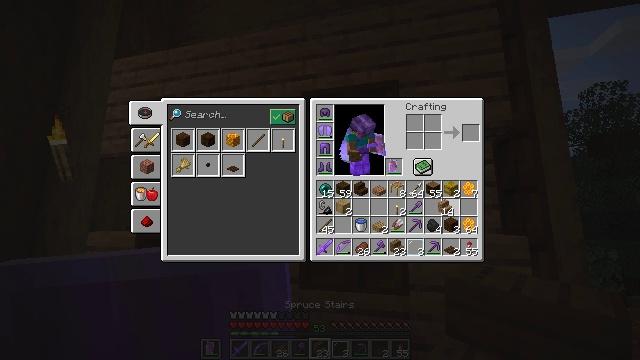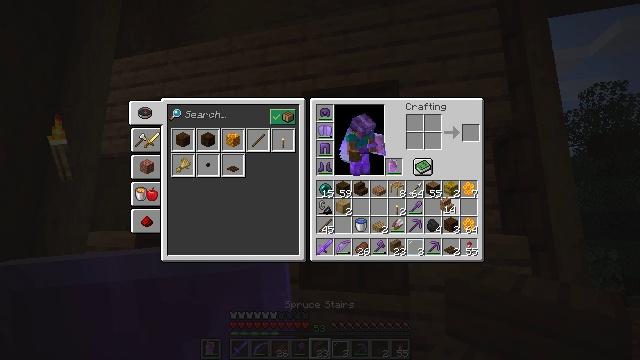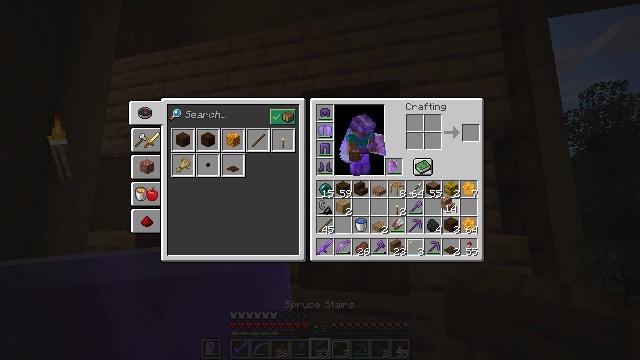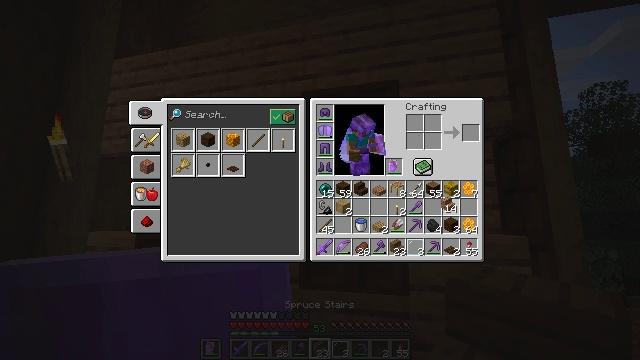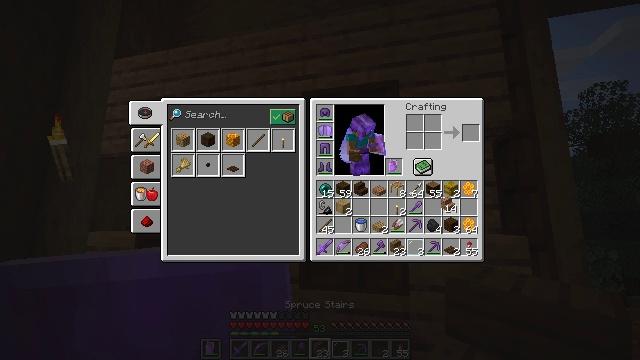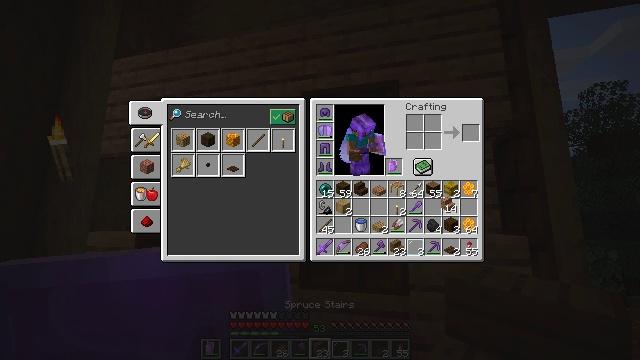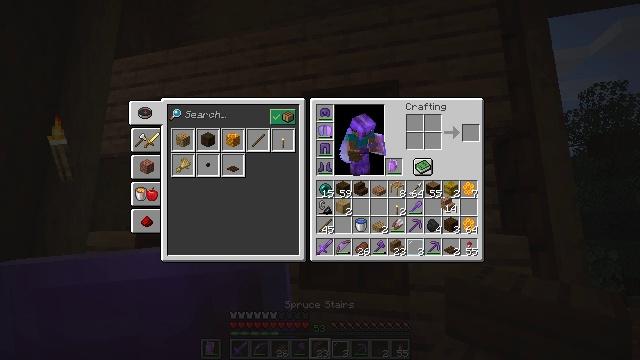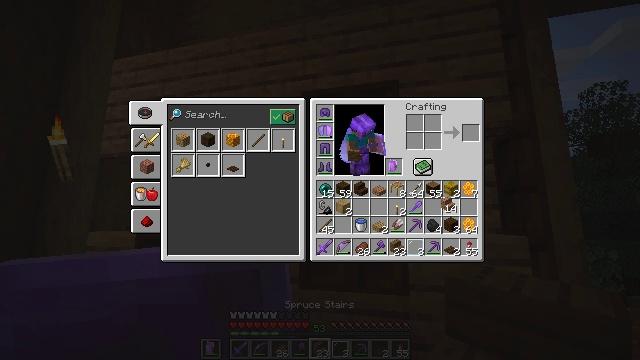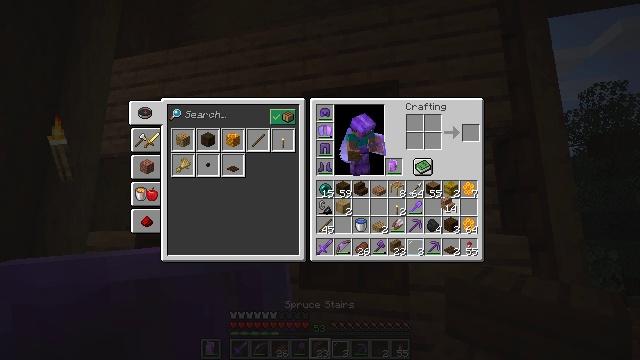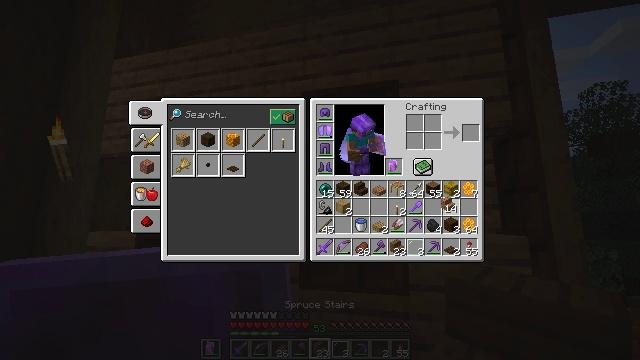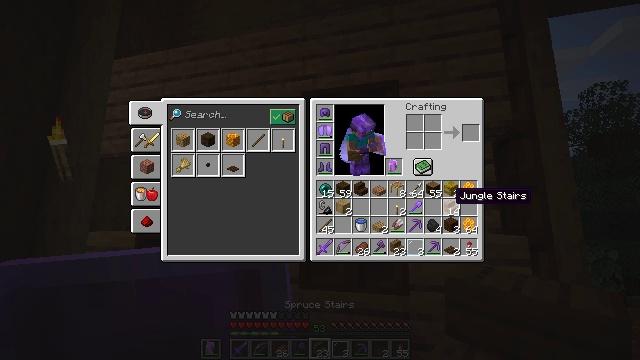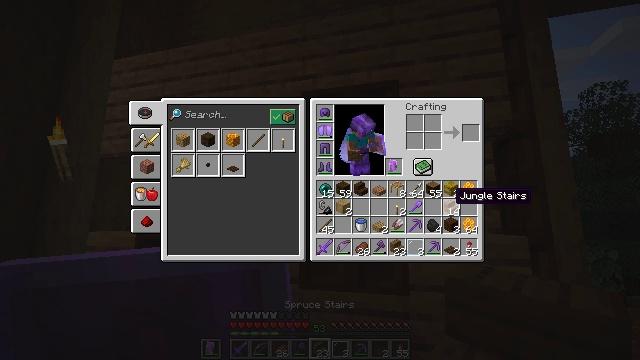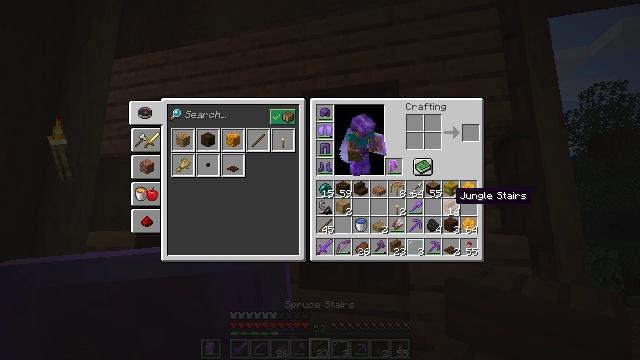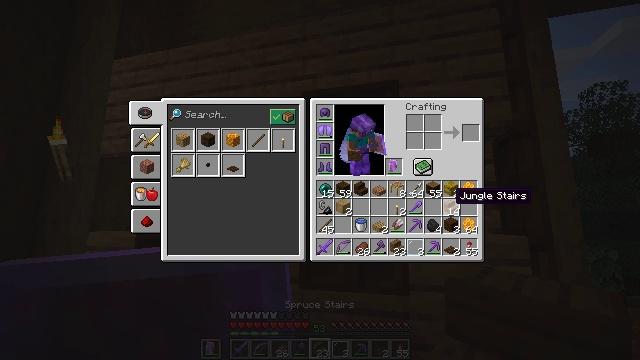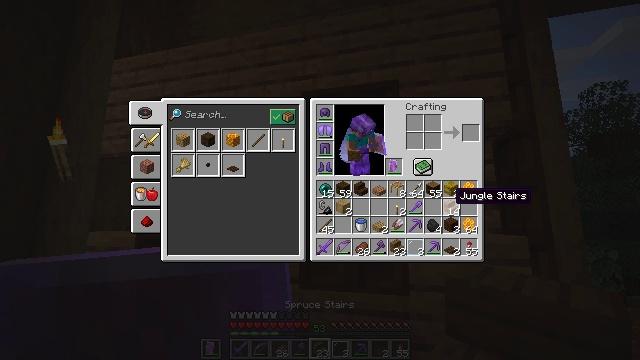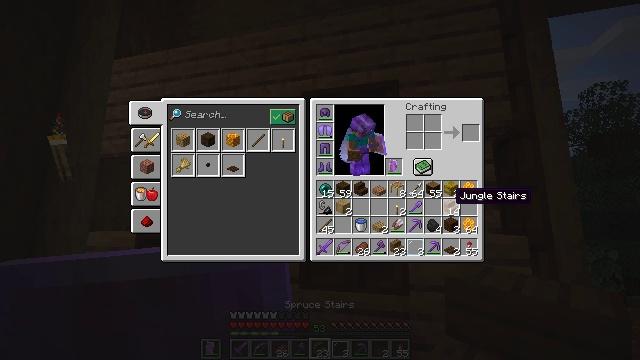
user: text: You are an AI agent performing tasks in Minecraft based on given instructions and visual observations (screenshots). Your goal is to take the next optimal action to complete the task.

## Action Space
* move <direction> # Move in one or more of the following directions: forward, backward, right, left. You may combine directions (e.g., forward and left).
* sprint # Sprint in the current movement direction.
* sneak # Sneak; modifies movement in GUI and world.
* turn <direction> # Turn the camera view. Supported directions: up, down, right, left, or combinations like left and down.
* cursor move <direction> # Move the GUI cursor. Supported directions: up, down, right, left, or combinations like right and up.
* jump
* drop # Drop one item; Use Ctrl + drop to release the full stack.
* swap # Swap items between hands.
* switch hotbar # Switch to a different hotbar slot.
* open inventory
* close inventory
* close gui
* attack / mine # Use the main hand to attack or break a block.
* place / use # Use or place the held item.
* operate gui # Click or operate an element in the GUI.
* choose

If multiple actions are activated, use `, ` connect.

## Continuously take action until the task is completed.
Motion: motion action
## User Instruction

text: Gather the jungle stairs to use elsewhere.
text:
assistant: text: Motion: no_op
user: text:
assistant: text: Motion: no_op
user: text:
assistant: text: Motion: no_op
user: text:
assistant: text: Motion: no_op
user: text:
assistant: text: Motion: no_op
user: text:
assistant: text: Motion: no_op
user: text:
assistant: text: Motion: no_op
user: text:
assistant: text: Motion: attack / mine
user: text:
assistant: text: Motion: attack / mine
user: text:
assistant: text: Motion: no_op
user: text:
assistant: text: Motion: no_op
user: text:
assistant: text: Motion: no_op
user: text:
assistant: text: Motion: no_op
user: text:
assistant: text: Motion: no_op
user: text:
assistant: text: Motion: no_op
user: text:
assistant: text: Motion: no_op
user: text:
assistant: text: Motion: no_op
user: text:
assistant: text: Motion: no_op
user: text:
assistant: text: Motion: no_op
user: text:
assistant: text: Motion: no_op
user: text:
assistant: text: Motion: turn down
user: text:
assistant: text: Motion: turn right and down
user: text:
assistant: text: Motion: turn right and down
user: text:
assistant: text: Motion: turn right and down
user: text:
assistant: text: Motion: no_op
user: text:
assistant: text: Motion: no_op
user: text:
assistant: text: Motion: no_op
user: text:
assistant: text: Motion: no_op
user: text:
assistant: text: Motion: no_op
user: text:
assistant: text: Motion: no_op